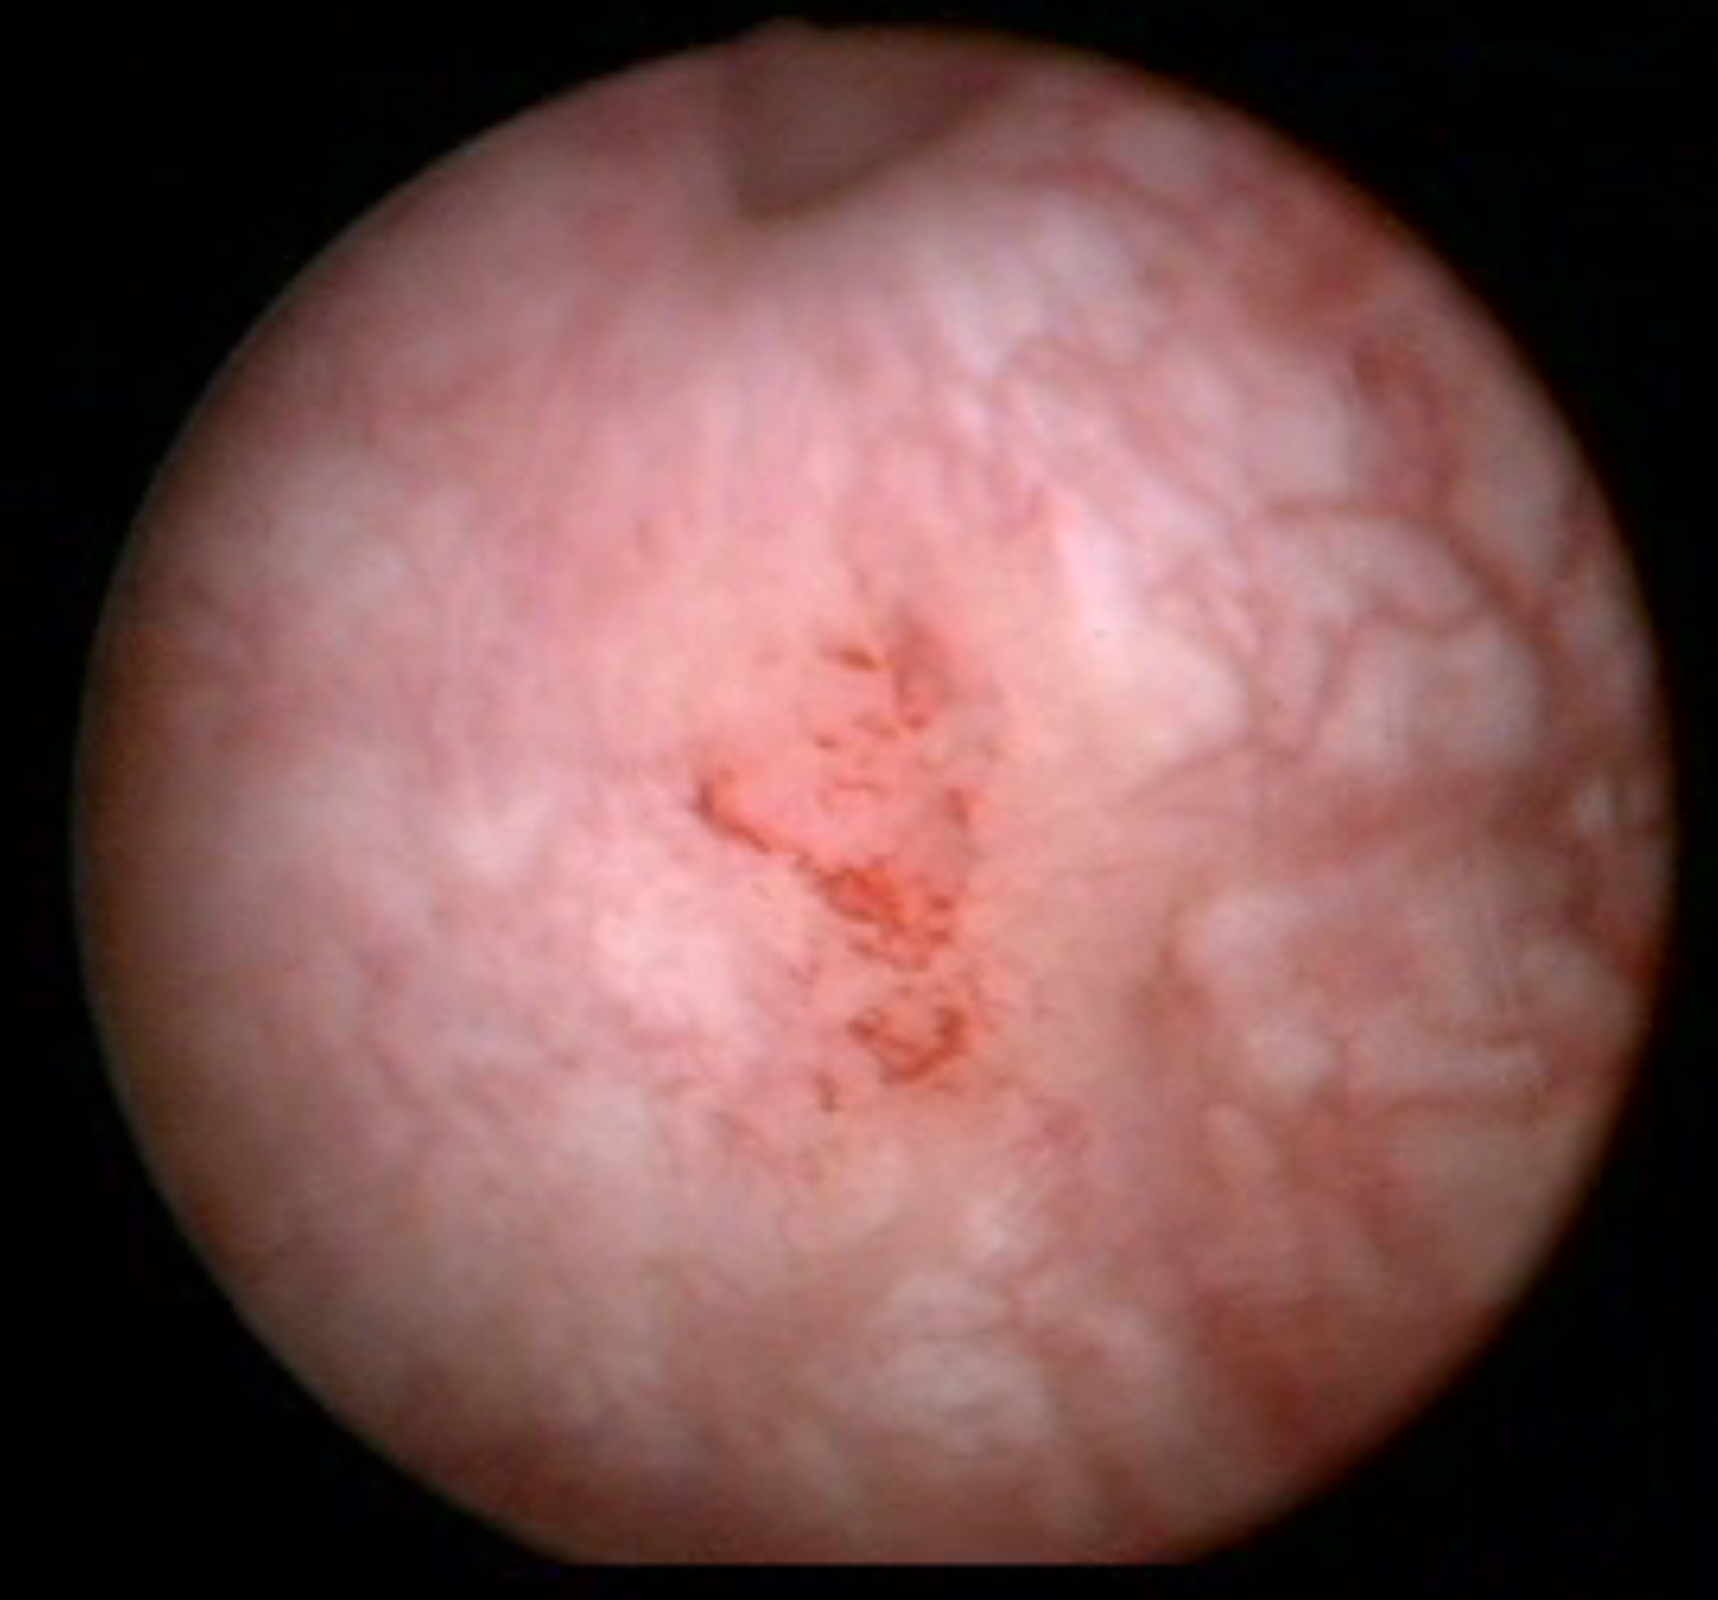
Modality: WLC
Class: Malignant
Subclass: PreMalignant
Lesion: L1
Morphology: Non-papillary
Bladder cancer association: No